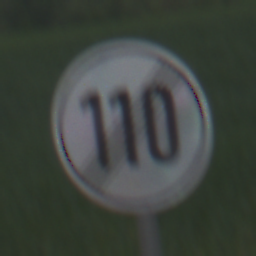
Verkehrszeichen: EndeGeschwindigkeit110
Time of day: Midday
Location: Outdoor (RoadRail)
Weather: PartlyCloudy
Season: NotSpecified
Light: Natural